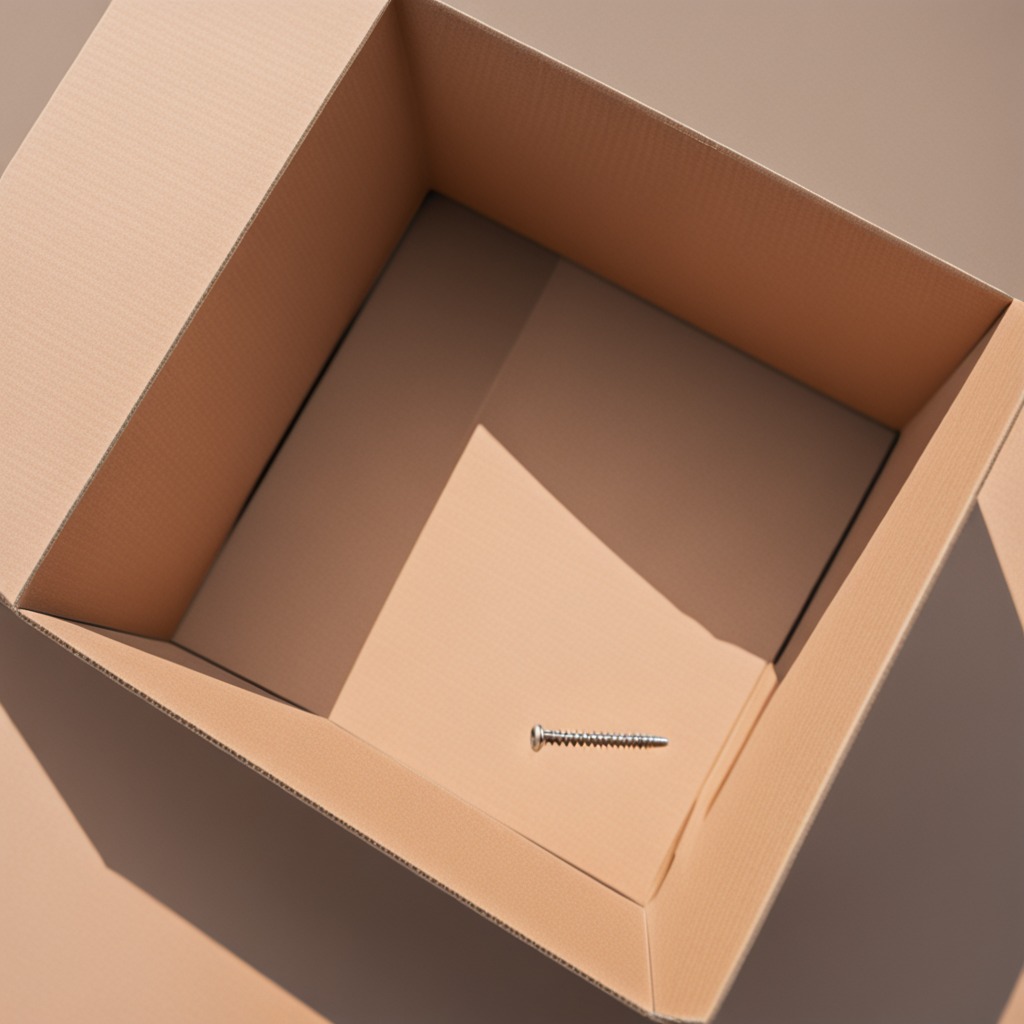
A metal screw is lying on the cardboard box surface.